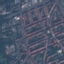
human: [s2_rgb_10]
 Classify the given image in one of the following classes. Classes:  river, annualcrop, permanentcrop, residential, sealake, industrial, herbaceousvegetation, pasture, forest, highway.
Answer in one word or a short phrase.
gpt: Residential